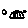
Label: circle